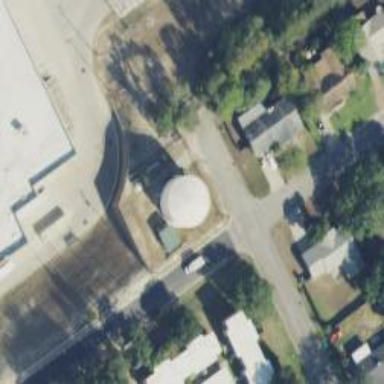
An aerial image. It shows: Storage tank that is man-made.